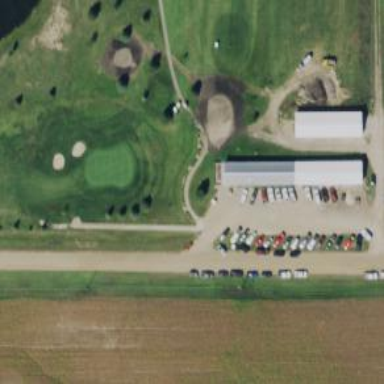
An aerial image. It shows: Path for golf carts.